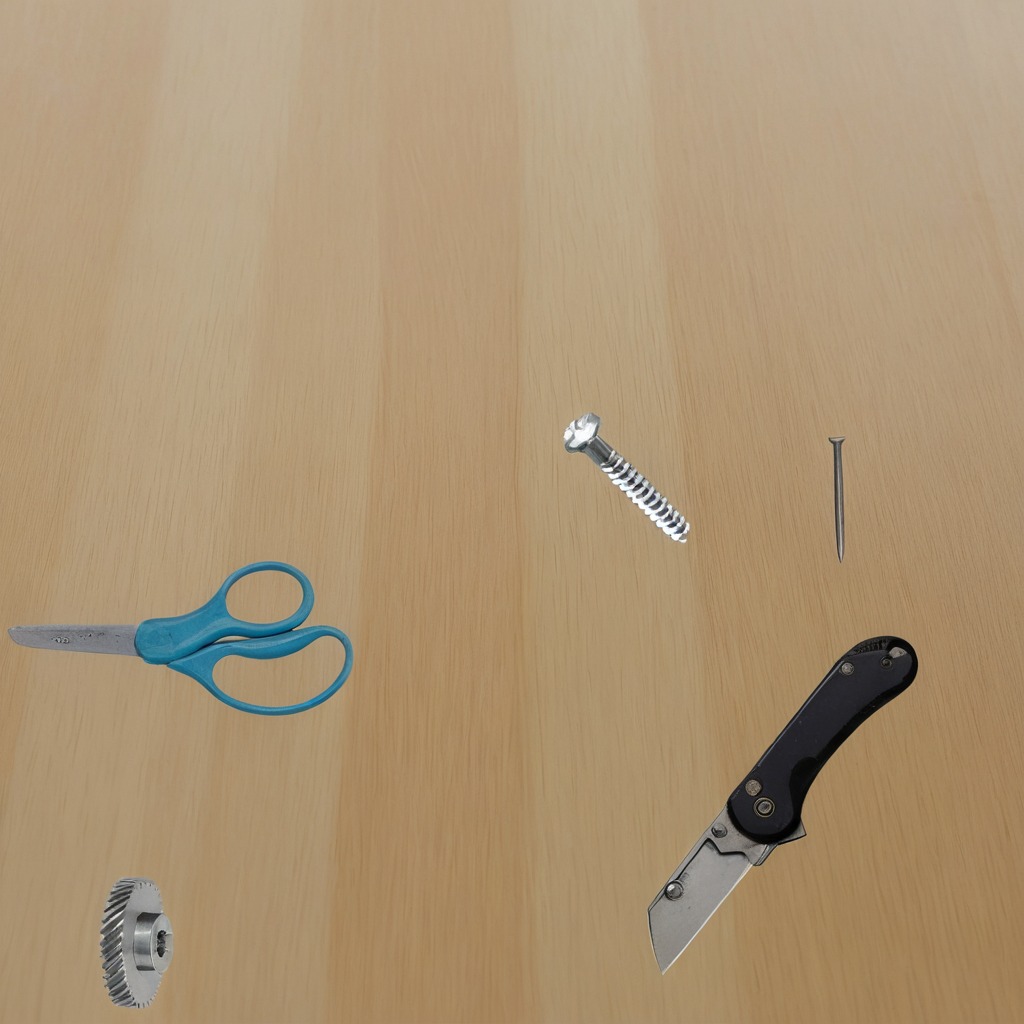
A steel gear with teeth, a utility knife, a metal machine screw, an iron nail, and a pair of scissors are lying on the plywood surface in a paint workshop lit by afternoon window light.